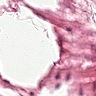
Metastatic tissue present: no